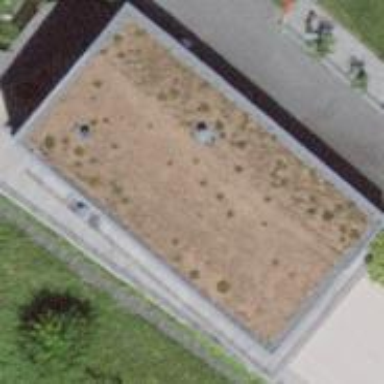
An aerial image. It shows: Residential building.